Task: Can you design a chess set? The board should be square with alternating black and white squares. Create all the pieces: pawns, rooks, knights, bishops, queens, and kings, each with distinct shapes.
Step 5437:
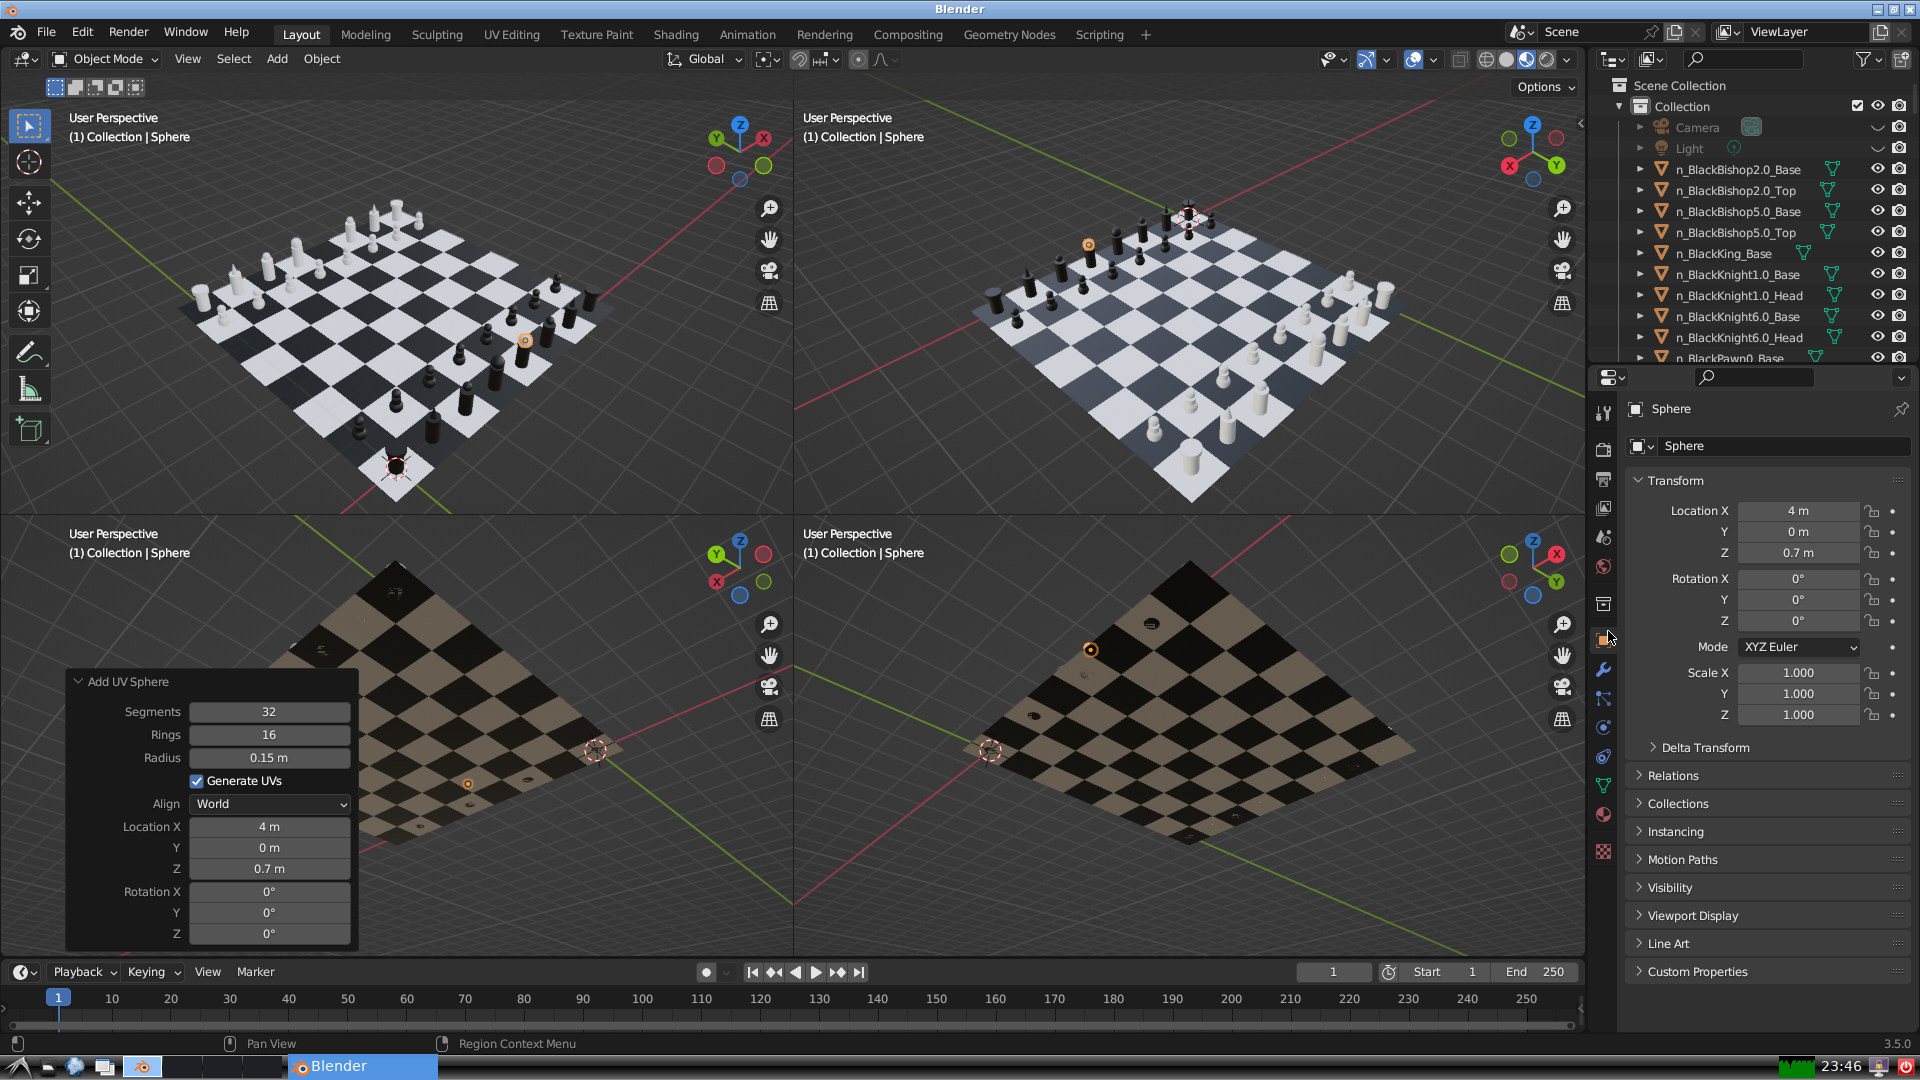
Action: {"mouse_move": [1732, 445]}